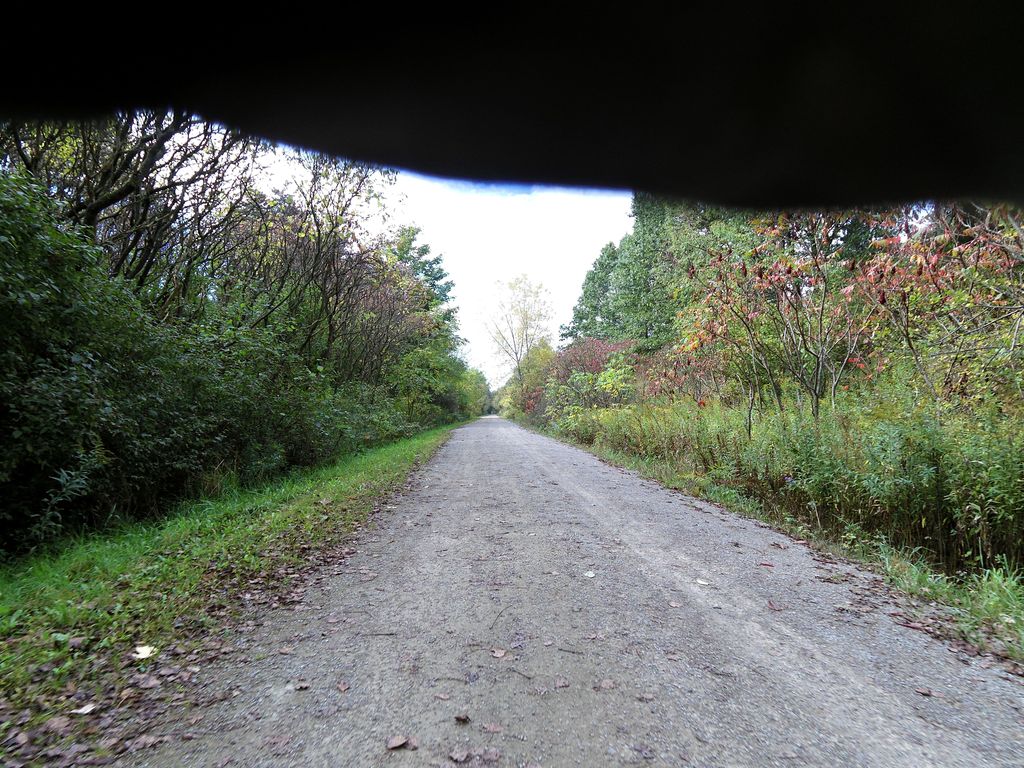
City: hamilton